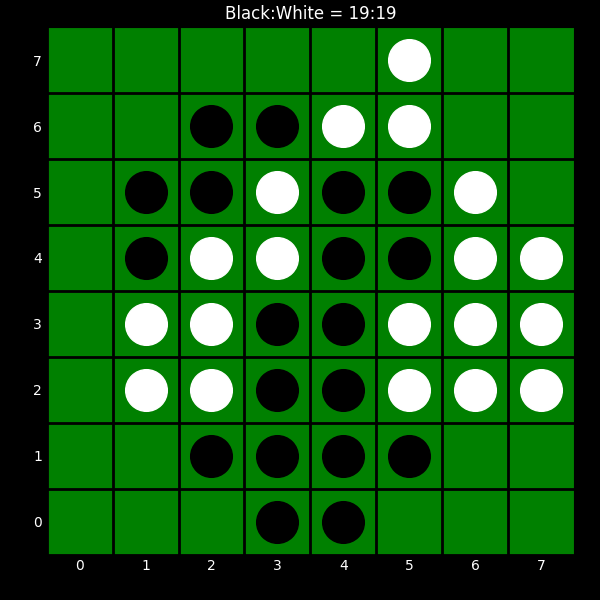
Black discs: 19
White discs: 19